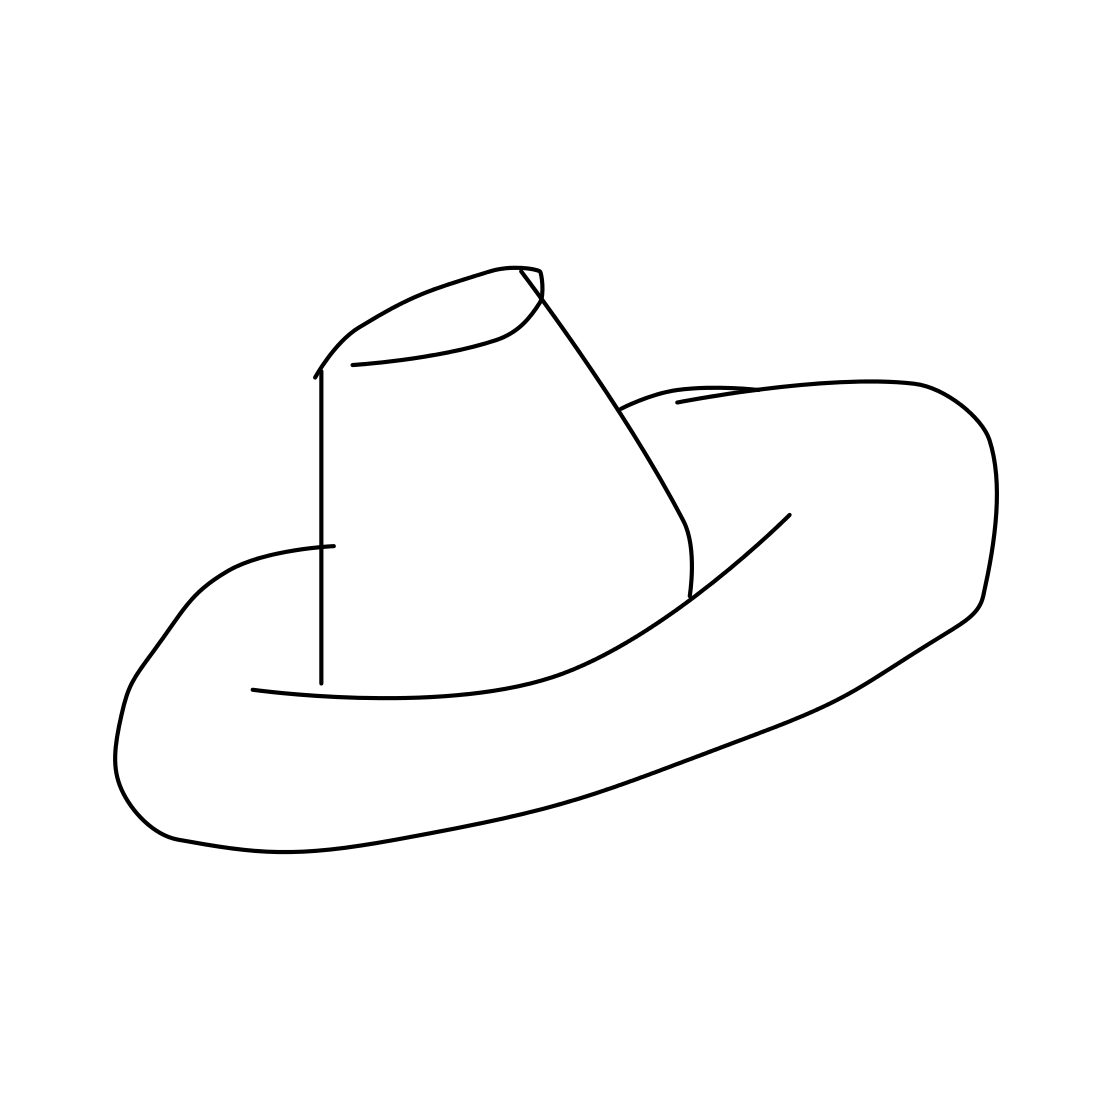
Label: hat